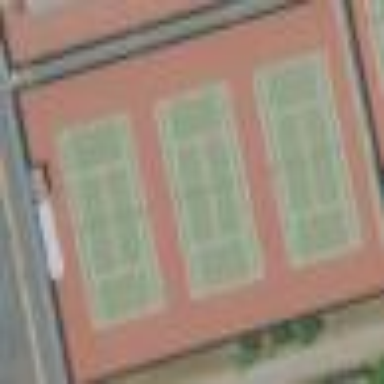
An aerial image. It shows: Tennis court on the leisure land pitch.